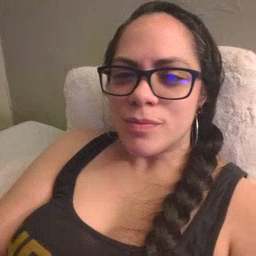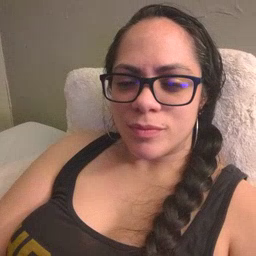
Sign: kiss